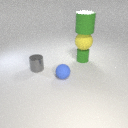
small gray metal cylinder in front of small green rubber cylinder